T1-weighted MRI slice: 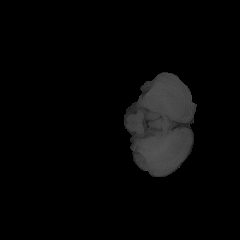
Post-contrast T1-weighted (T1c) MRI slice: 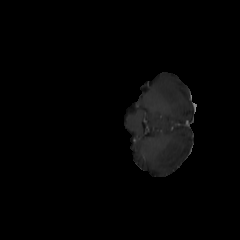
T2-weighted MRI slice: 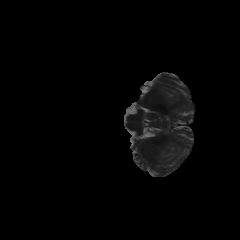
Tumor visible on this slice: no